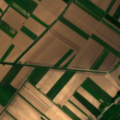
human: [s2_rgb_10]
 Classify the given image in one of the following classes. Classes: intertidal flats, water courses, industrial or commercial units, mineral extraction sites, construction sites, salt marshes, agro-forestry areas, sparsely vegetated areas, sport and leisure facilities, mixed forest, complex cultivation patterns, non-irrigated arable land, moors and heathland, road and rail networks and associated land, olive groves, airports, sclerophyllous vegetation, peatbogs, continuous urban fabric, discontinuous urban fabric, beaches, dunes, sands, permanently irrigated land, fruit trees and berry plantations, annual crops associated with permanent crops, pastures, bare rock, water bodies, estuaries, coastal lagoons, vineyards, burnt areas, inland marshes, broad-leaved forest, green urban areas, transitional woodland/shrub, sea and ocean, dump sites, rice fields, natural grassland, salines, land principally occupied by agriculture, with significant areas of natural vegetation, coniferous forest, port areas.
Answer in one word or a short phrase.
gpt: non-irrigated arable land, transitional woodland/shrub